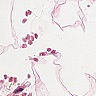
Metastatic tissue present: no